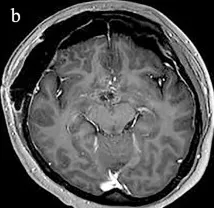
Radiological evaluation of CG postoperatively. Post-contrast MRI images of the residual tumor 1 month (a,b).
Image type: radiology (mri)